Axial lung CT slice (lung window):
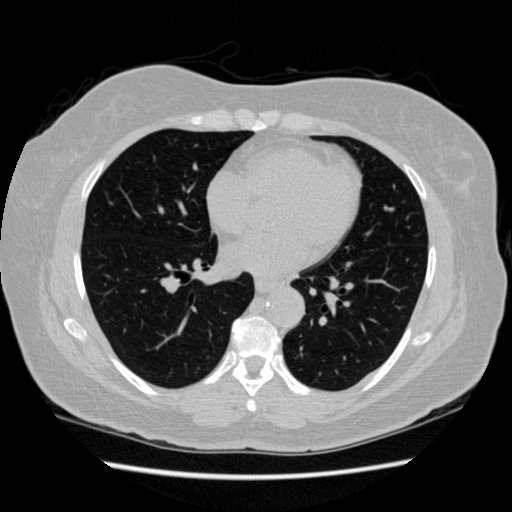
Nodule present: no